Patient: sex F, age 64
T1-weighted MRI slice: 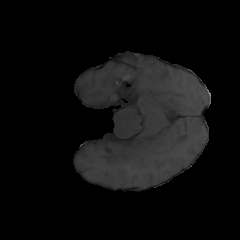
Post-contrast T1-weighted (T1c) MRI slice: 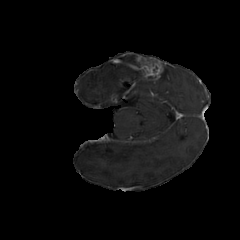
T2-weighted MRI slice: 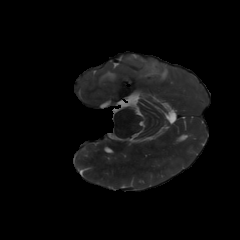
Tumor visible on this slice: yes
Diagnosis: Glioblastoma, IDH-wildtype
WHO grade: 4